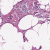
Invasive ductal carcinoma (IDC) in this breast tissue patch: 1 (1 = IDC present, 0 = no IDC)